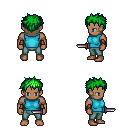
a pixel art fantasy rpg character, male body template, human, dark skin, teal sleeveless shirt, teal pants, green bedhead hairstyle, cloth bracers, dagger, four views (front, back, left, right), 2x2 character sprite sheet, small pixel art, hard edges, no anti-aliasing